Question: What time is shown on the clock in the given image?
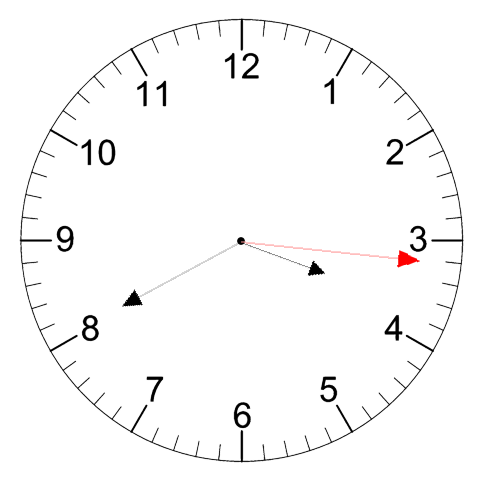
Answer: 03:40:16